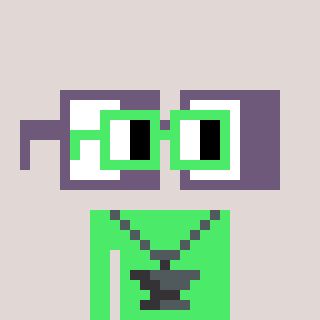
a pixel art character with square light green glasses, a glasses-shaped head and a teal-colored body on a warm background